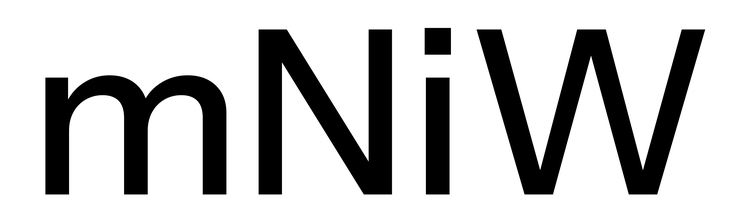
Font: InstrumentSans_Medium